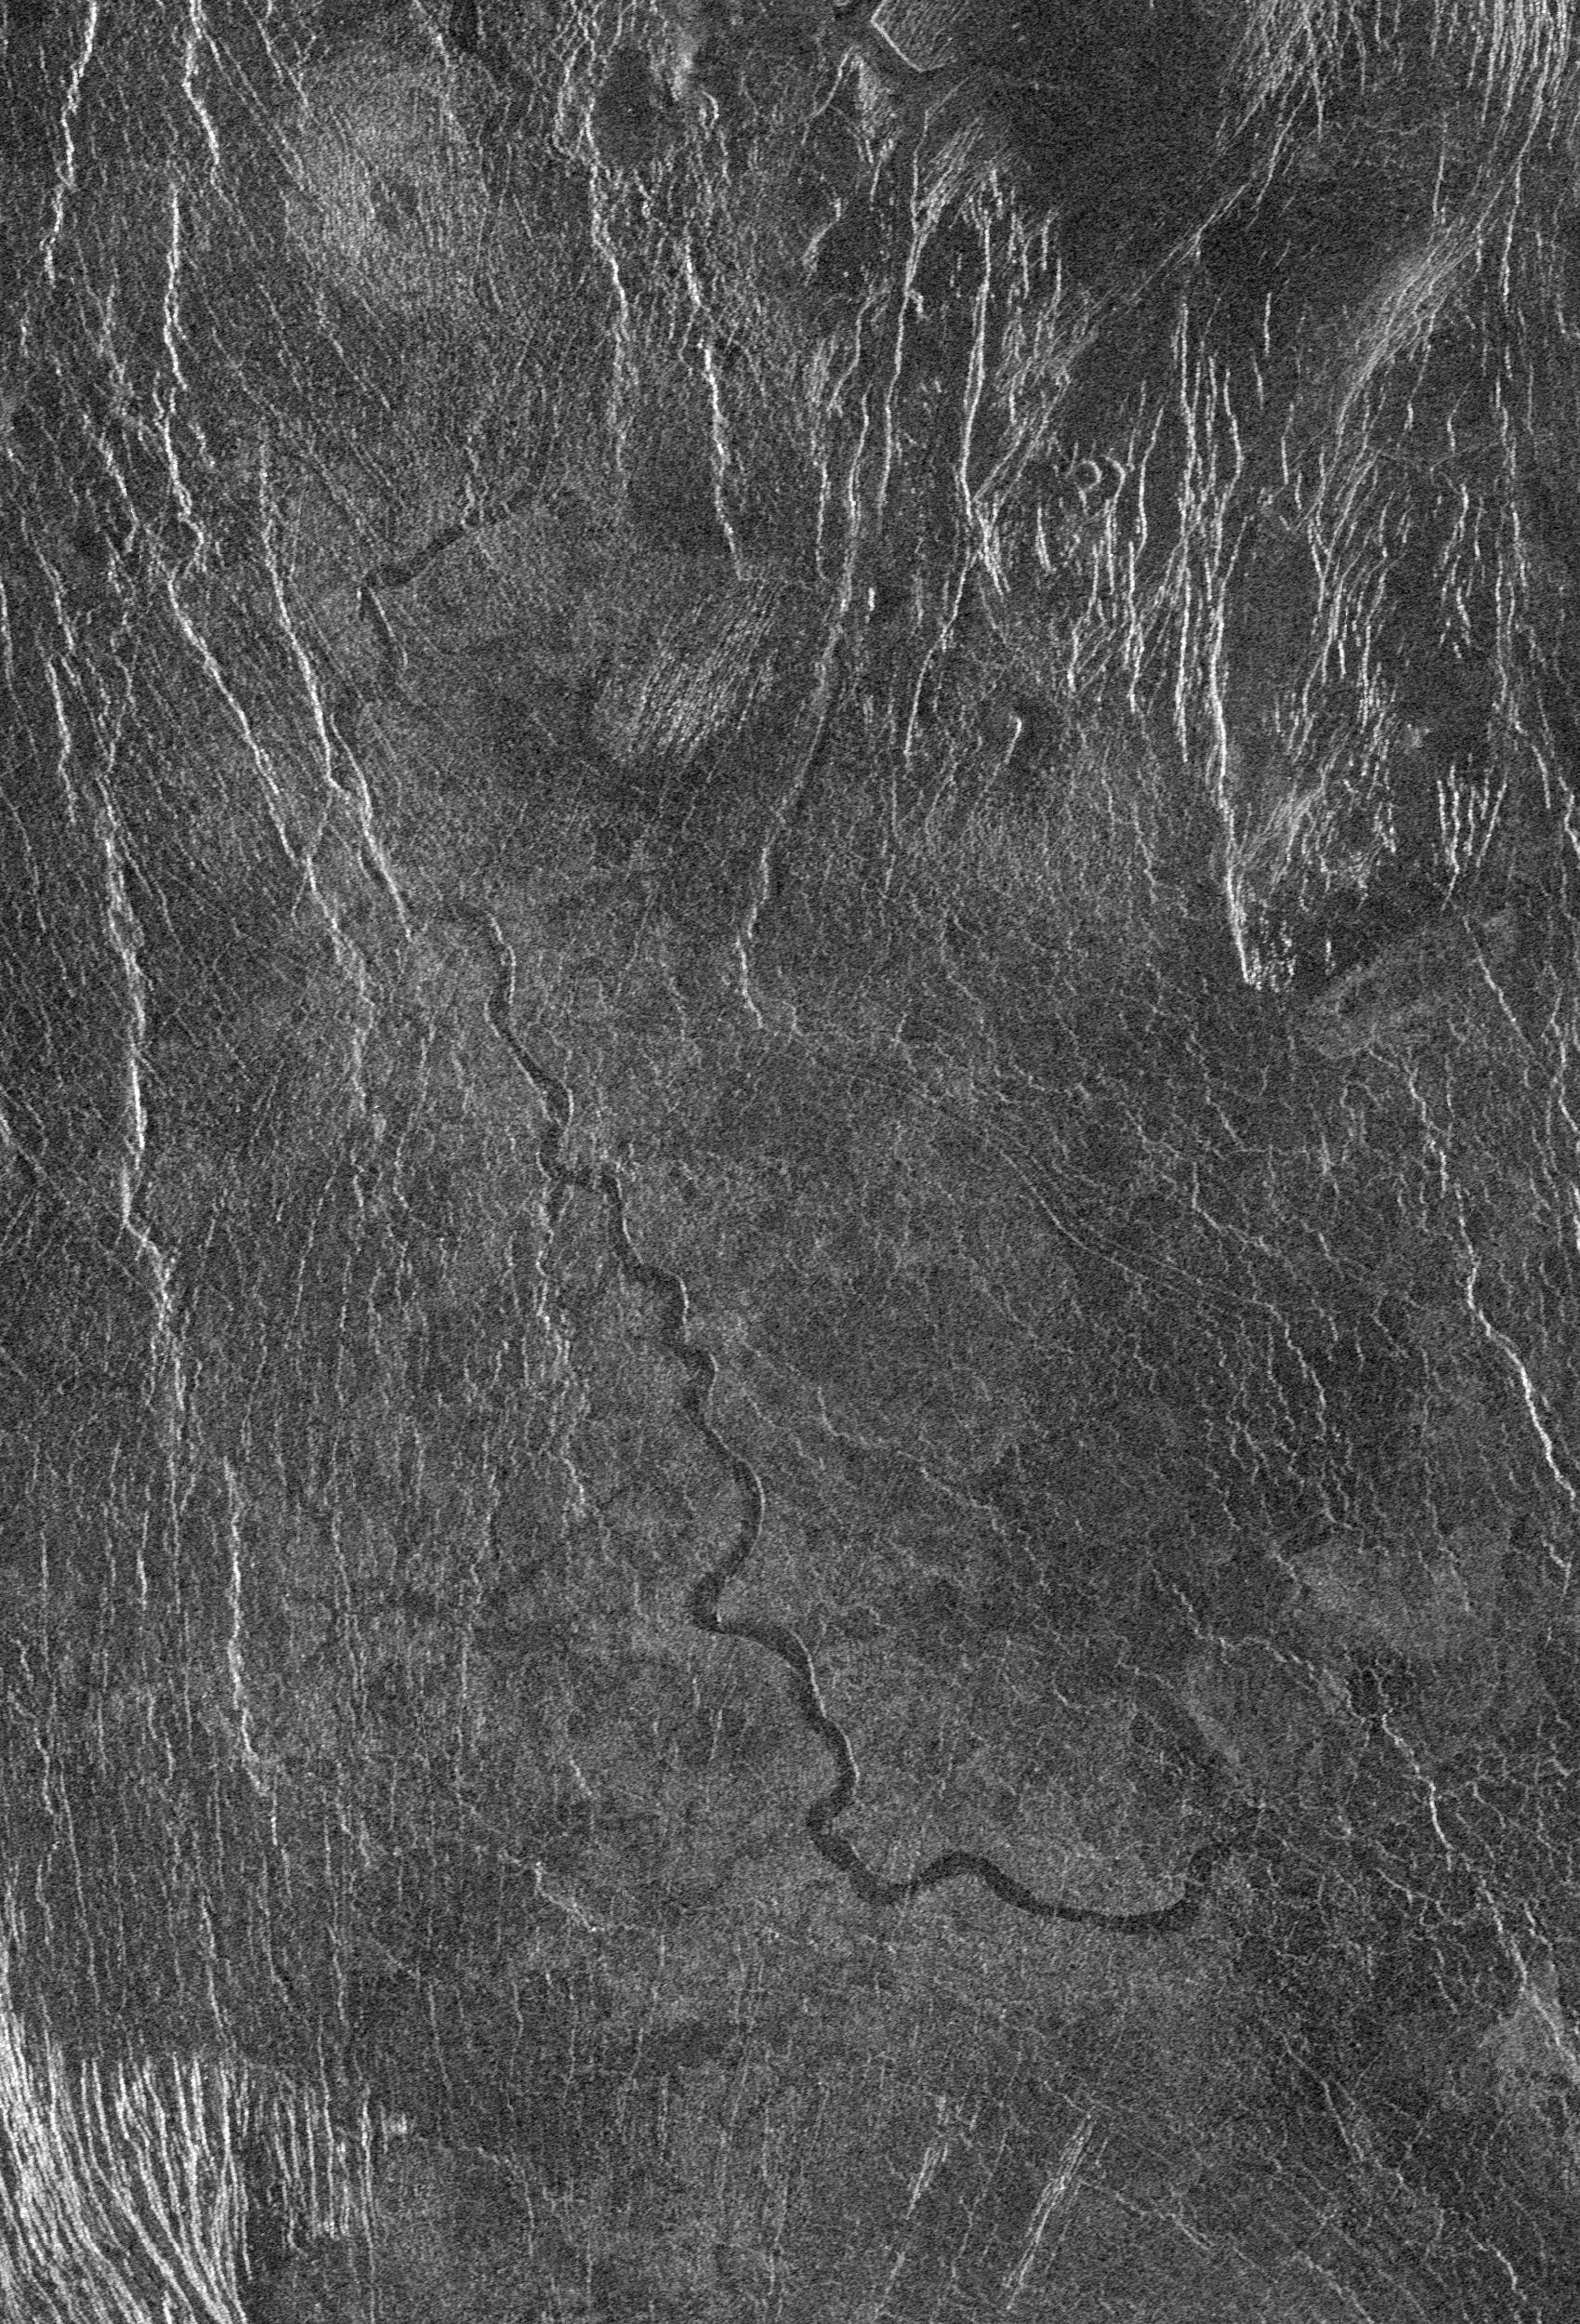
Venus - Sinuous Channel Venus, Magellan